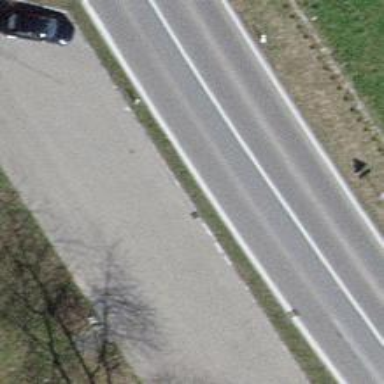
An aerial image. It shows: Asphalt road classified as primary highway.